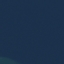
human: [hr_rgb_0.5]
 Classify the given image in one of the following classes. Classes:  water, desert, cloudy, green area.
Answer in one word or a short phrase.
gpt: water